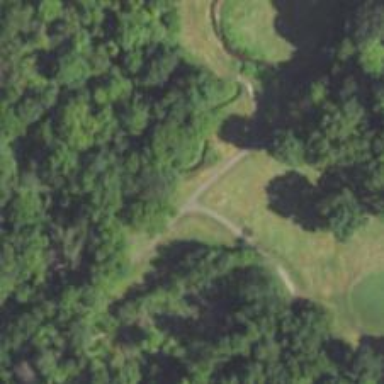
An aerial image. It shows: Path designed for golf carts.